CT angiography, arterial phase; slice 372 of 455; volume shape [512, 455, 455], voxel spacing [0.6797, 0.6797, 1.5] mm
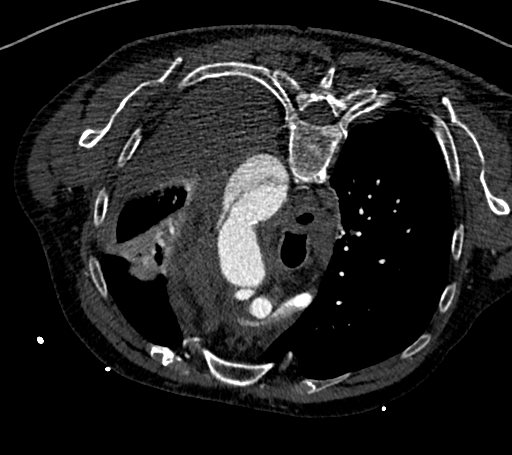
True lumen volume: 342.94 mL
False lumen volume: 132.57 mL